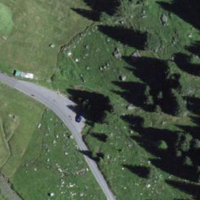
EUNIS habitat code: 26
Species observed at this site:
Silene dioica